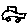
Label: car